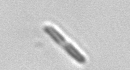
Label: pennate